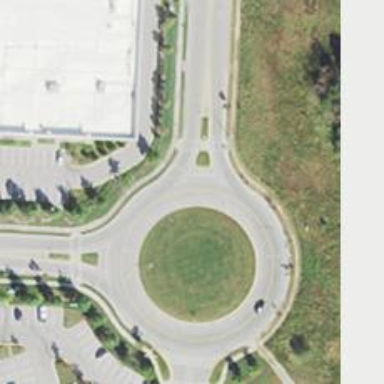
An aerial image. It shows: Roundabout at tertiary road junction.